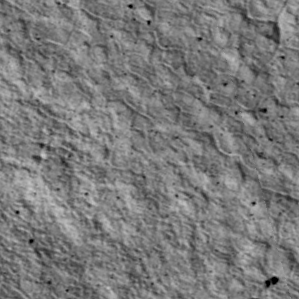
Label: non_frost